Aerial crown-view tile of a tropical tree (Barro Colorado Island, Panama), acquired 20250715:
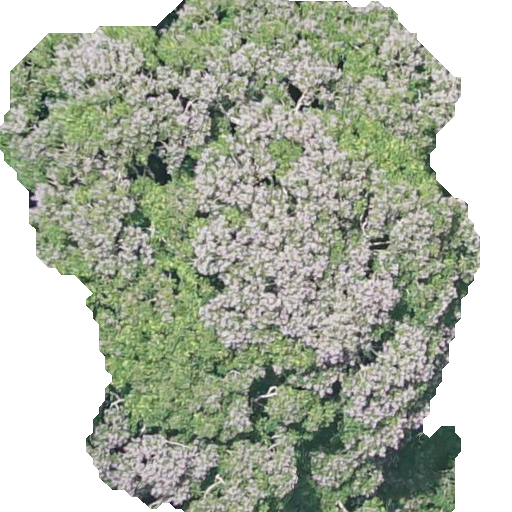
Species: Dipteryx oleifera
GBIF accepted scientific name: Dipteryx oleifera
Crown area: 294.148 m²